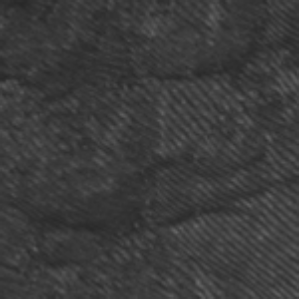
Label: frost